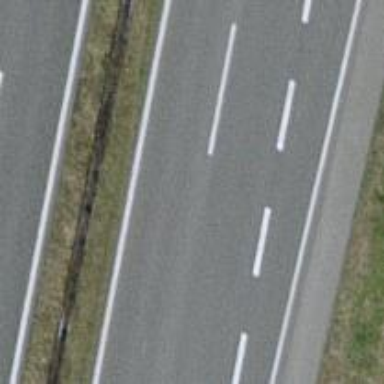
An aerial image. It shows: Motorway junction.